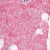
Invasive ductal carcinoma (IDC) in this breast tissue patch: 0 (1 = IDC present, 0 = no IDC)